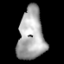
Tissue: lung
Cell type: T cells
Senescence score: 0.1696
Nuclear area (px): 1329
Mean DAPI intensity: 169.873